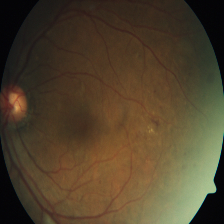
Diabetic retinopathy grade: Severe